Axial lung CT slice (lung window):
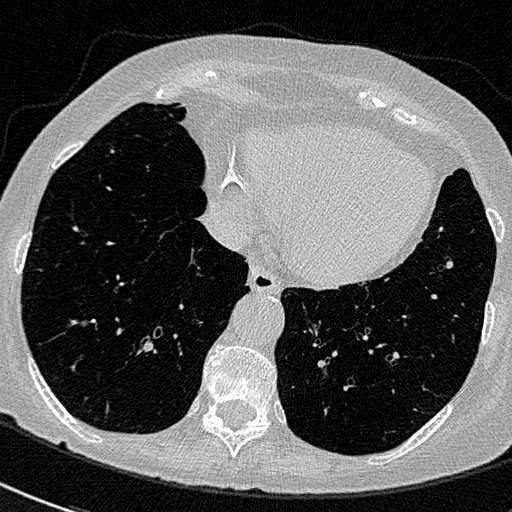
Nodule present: no